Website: lowes
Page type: order-tracking
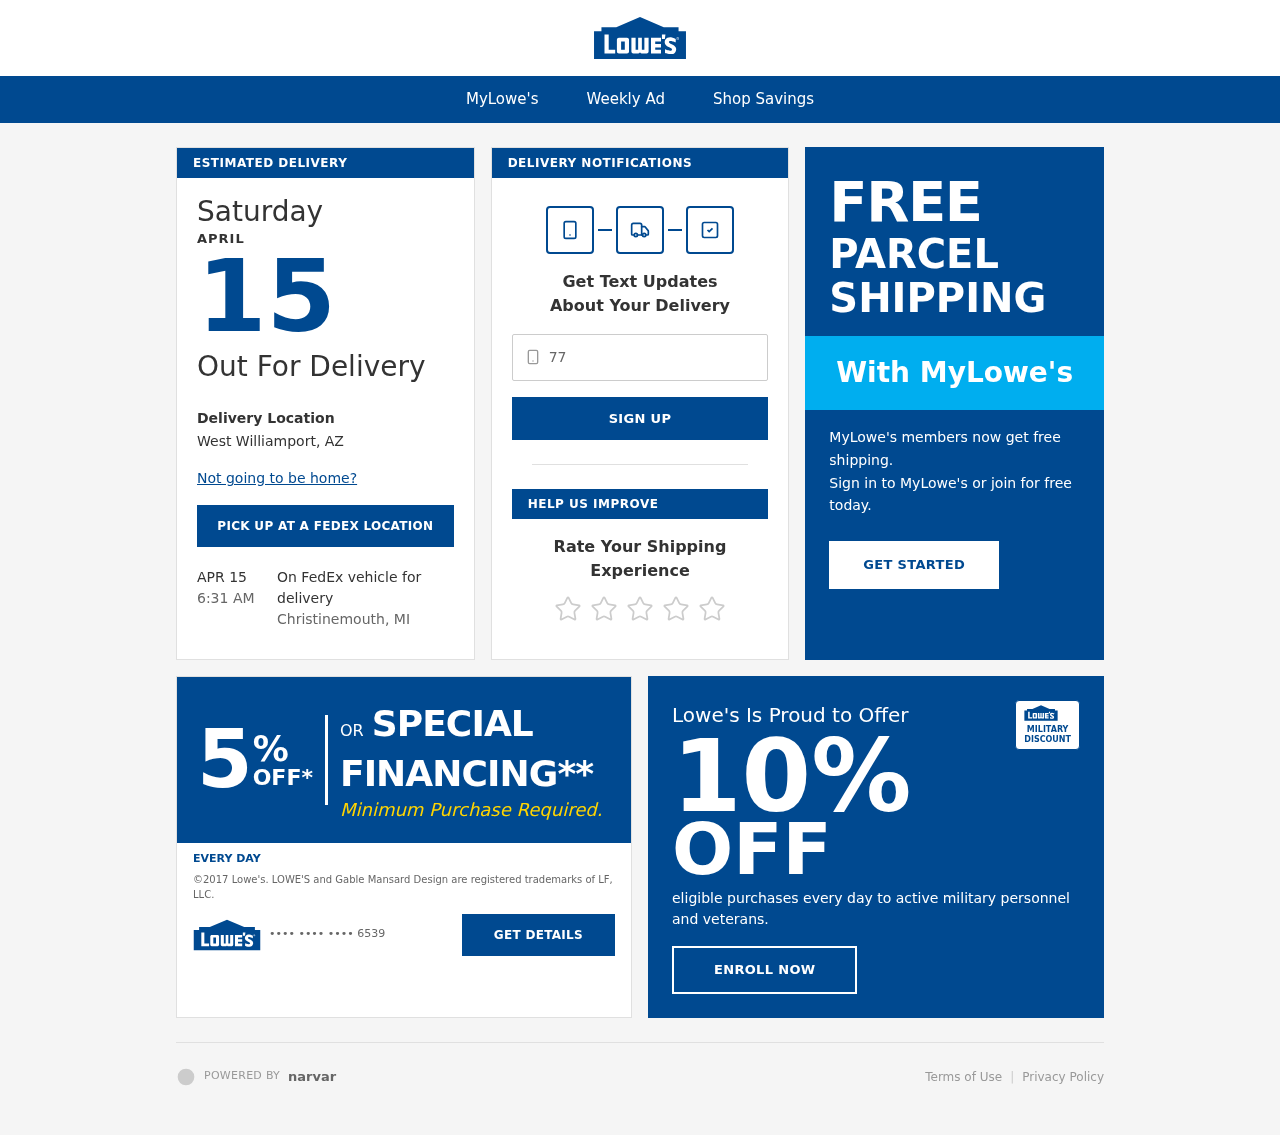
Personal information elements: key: PII_CARD_LAST4
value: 6539
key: PII_PHONE
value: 7749731086
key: PII_CITY_STATE
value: West Williamport, AZ
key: PII_CITY_STATE2
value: Christinemouth, MI
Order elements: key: ORDER_DELIVERY_DATE
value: APRIL
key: ORDER_DELIVERY_DATE
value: APR 15
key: ORDER_DELIVERY_DATE
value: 6:31 AM
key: ORDER_DELIVERY_DATE
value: Saturday
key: ORDER_DELIVERY_DATE
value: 15